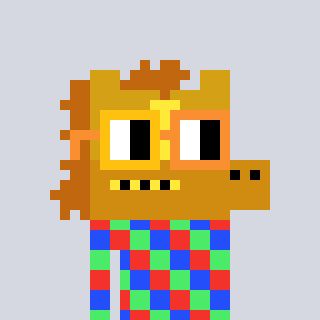
a pixel art character with square yellow and orange glasses, a yellow horse-shaped head and a magenta-colored body on a cool background